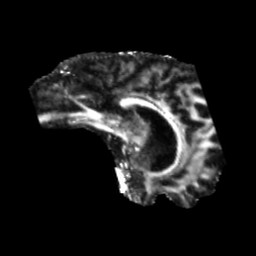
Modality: FA
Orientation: sagittal
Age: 70
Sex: male
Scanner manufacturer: siemens
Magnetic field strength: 3 T
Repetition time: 5.25 s
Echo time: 0.08 s